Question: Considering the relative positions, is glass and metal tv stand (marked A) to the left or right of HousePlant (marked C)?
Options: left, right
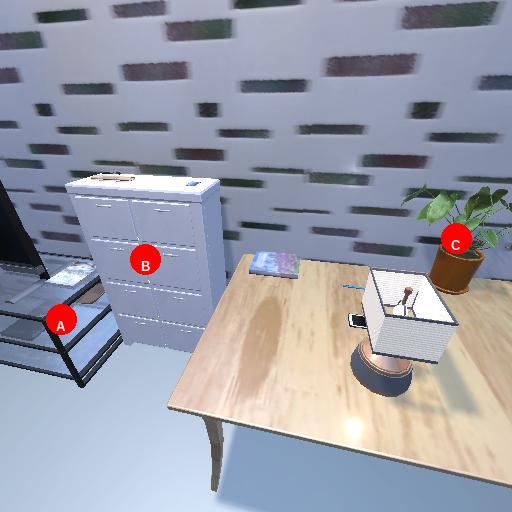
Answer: left